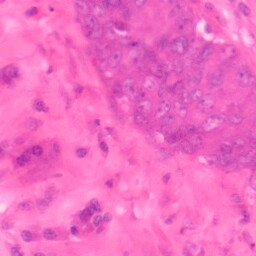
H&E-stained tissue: Colon